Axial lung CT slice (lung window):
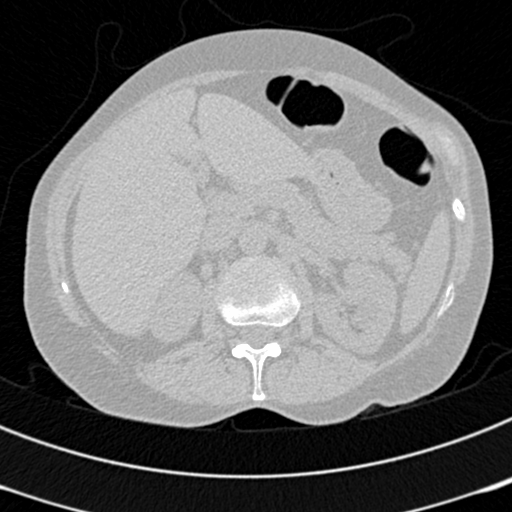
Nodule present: no